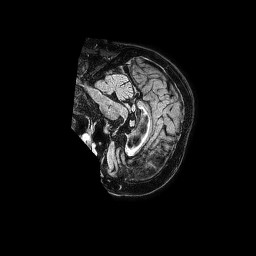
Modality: FLAIR
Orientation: sagittal
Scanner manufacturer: philips
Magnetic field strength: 1.5 T
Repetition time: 4.8 s
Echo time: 0.3 s